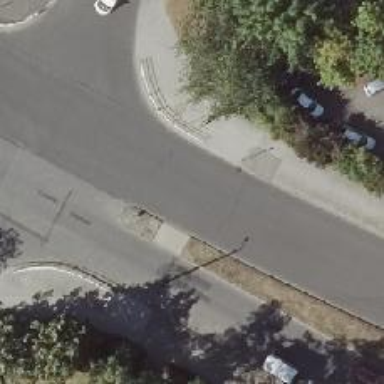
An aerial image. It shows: Asphalt footway with uncontrolled crossing. There is island present at the crossing.